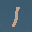
Label: 1